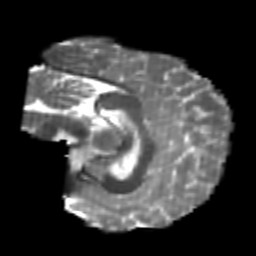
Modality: T2w
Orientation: sagittal
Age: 22
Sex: male
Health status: healthy
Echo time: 0.074 s